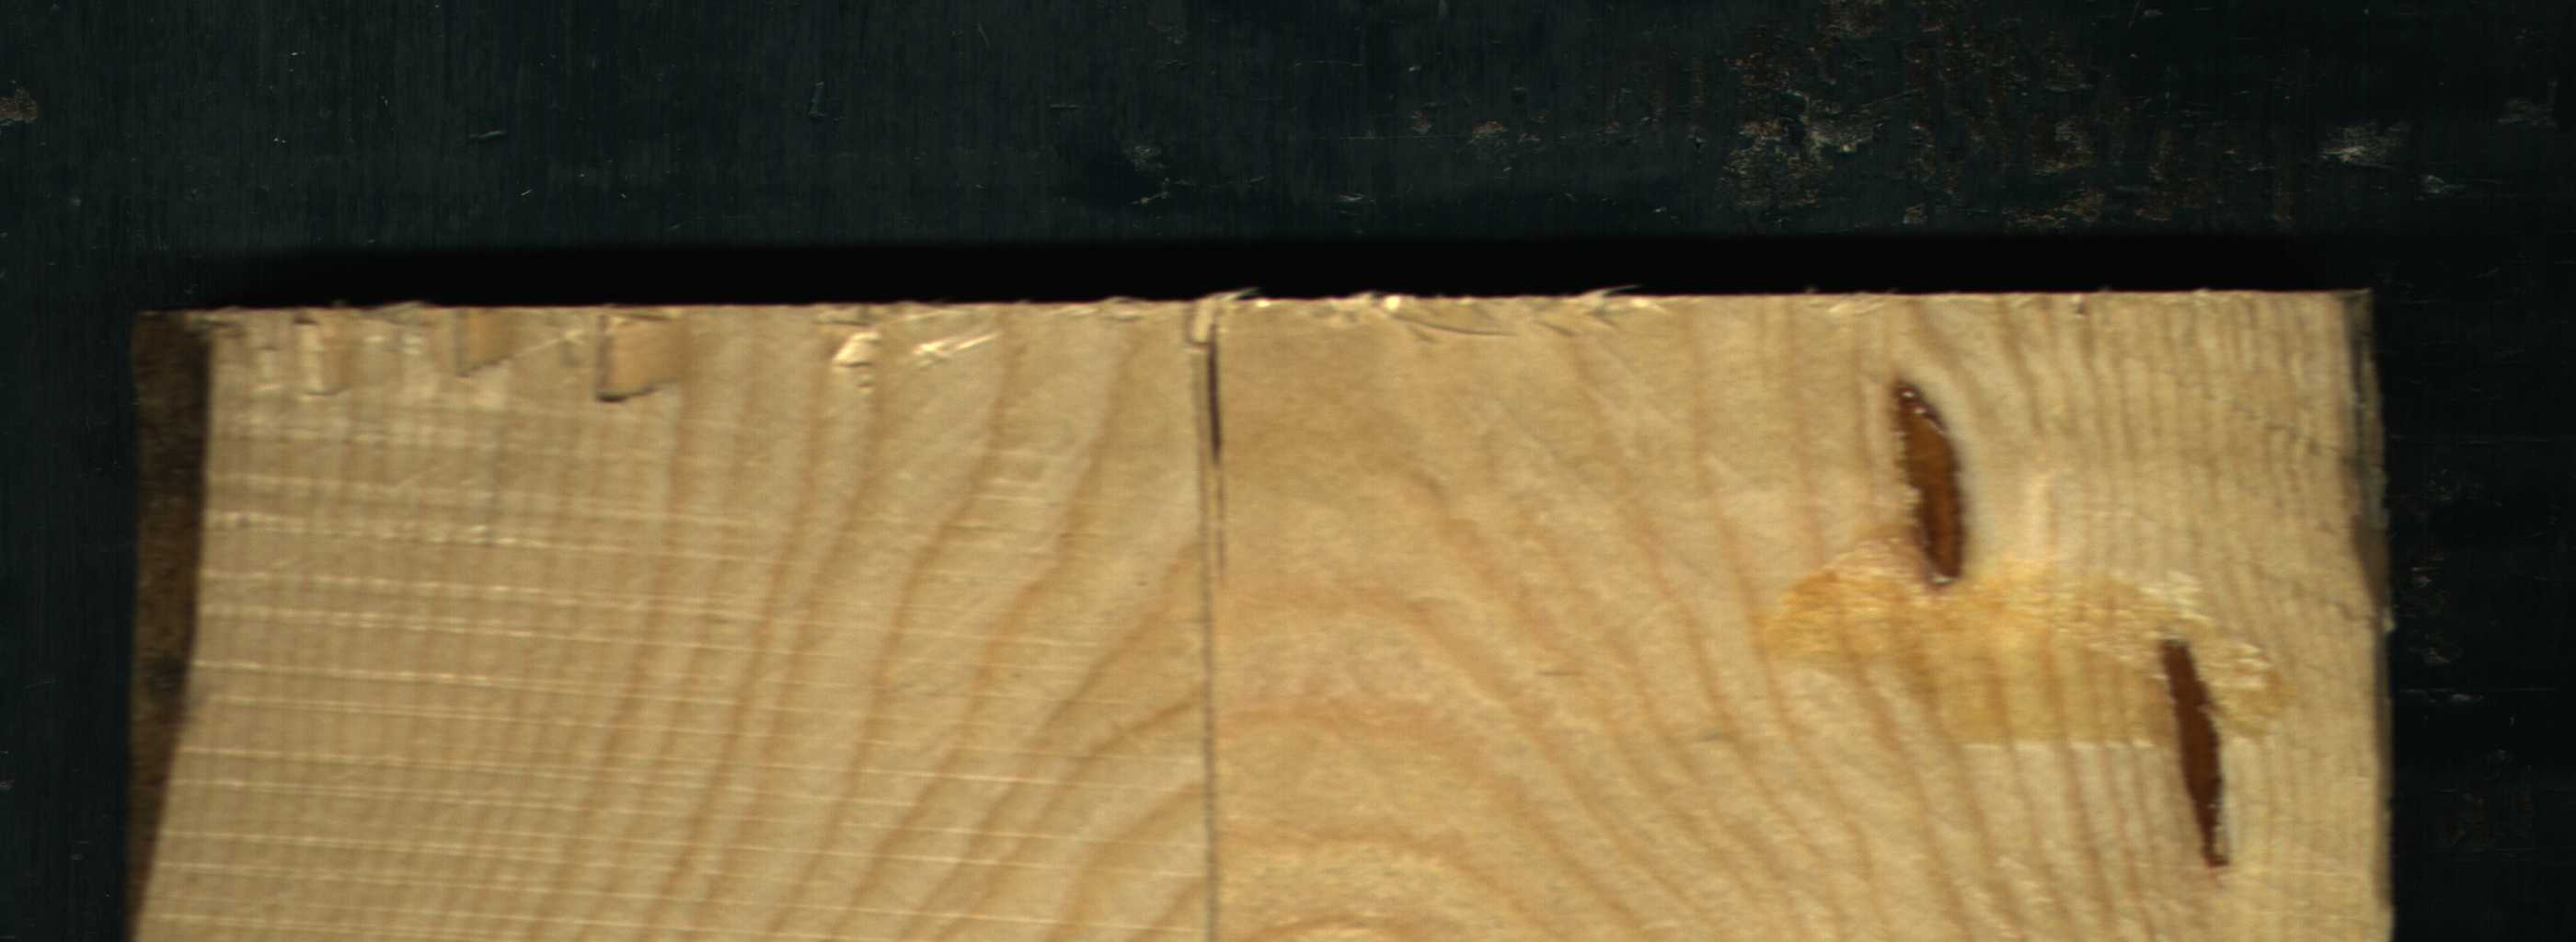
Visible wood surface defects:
resin
resin
resin
Crack